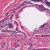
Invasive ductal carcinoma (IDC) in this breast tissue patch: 0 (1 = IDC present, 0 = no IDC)